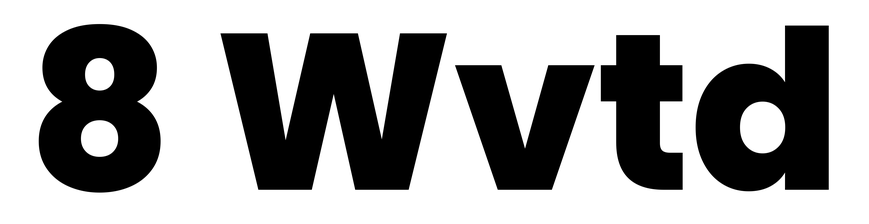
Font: Poppins-ExtraBold